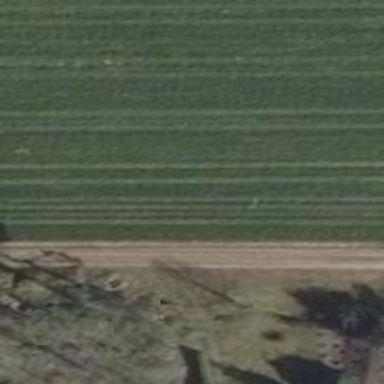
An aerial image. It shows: Grass track with grade4 quality surface.